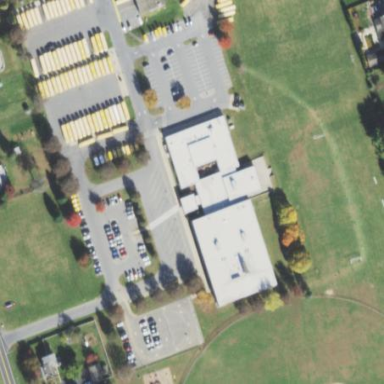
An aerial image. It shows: School.